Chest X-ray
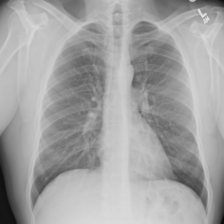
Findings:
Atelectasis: negative
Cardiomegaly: negative
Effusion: negative
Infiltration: negative
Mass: negative
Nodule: positive
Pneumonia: negative
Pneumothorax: negative
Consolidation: negative
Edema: negative
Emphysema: negative
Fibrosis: negative
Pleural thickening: negative
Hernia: negative